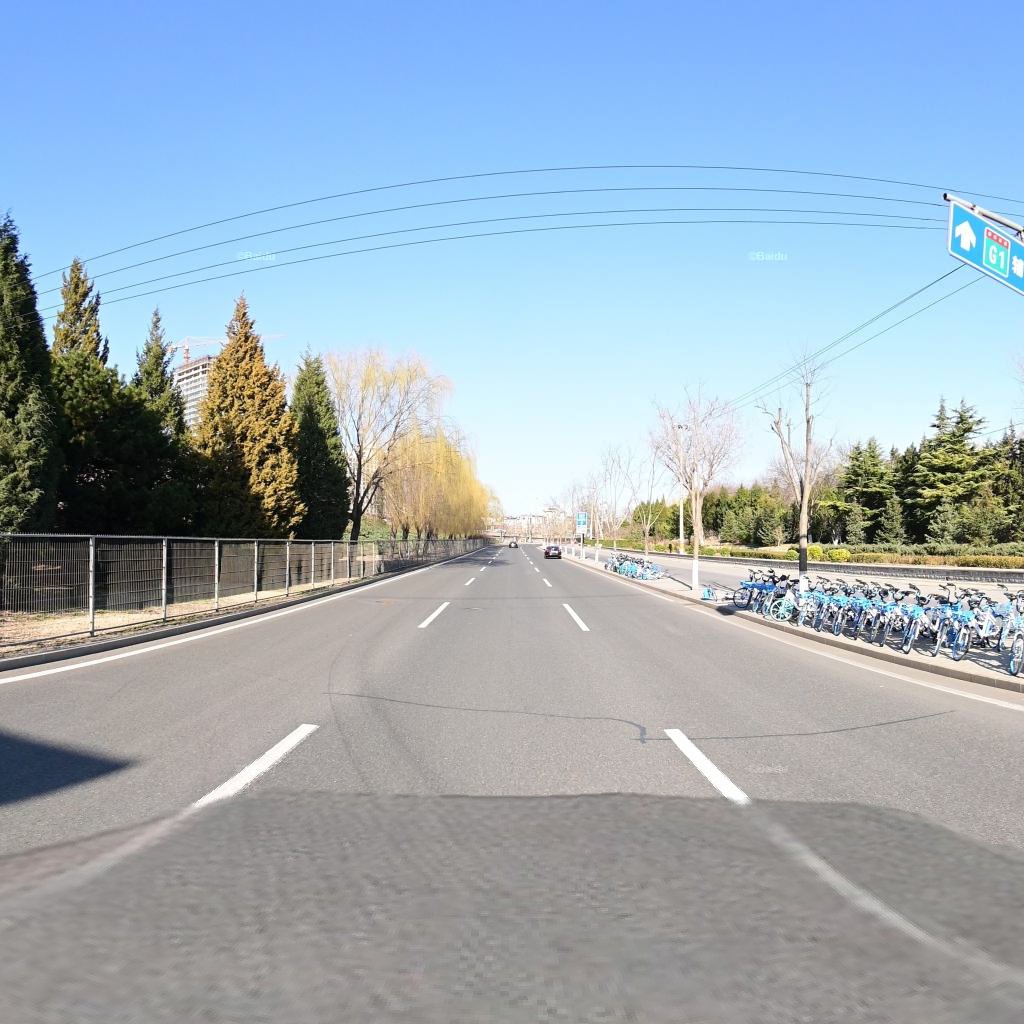
Region: Chaoyang
Road damage annotations: manhole cover, transverse patch, transverse patch